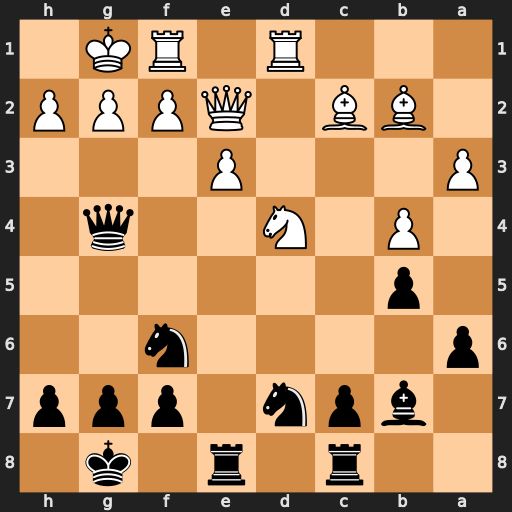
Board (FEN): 2r1r1k1/1bpn1ppp/p4n2/1p6/1P1N2q1/P3P3/1BB1QPPP/3R1RK1
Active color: b
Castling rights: -
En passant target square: -
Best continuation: Qxg2#